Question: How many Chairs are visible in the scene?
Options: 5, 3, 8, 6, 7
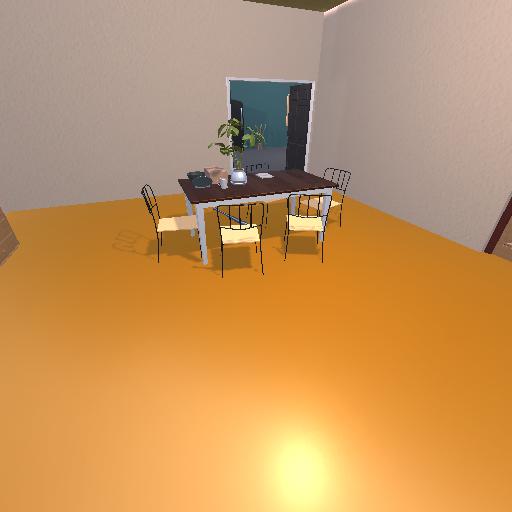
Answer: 5